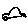
Label: car